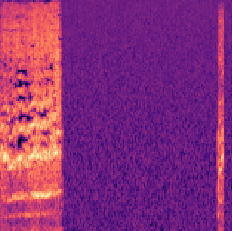
Sound class: Pig